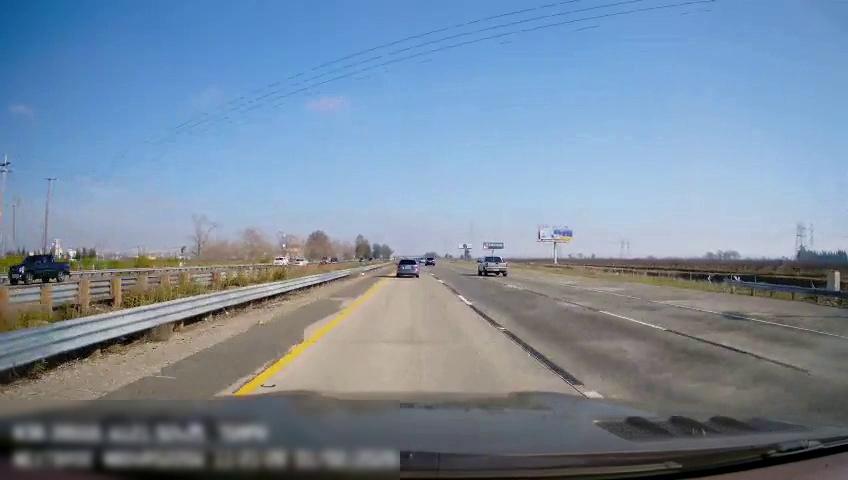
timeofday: Day
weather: Sunny
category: Drivable Space
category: Vehicles | Car
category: Vehicles | Car
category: Vehicles | Car
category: Vehicles | Truck
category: Vehicles | Car
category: Vehicles | Car
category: Vehicles | SUV
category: Vehicles | Car
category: Lanes | Current Lane
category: Lanes | Current Lane
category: Lanes | Alternate Lane
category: Lanes | Alternate Lane